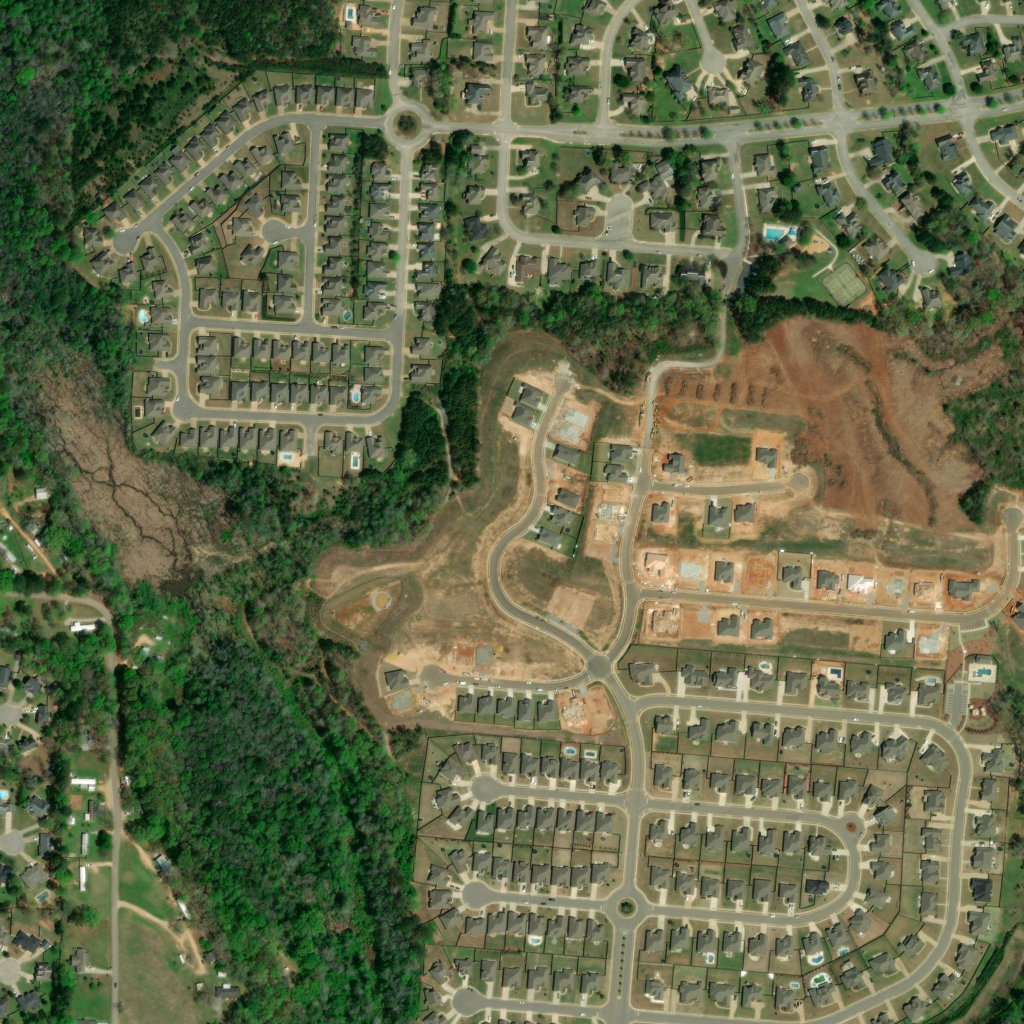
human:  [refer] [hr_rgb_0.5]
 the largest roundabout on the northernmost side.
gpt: <box>[[37, 10, 42, 14, 0]]</box>

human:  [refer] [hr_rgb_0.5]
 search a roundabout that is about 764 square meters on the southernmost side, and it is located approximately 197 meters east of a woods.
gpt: <box>[[59, 86, 63, 90, 0]]</box>